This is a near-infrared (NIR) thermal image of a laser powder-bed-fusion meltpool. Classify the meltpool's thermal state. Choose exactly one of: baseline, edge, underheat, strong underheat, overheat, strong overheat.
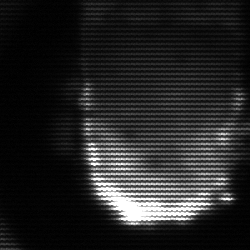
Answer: baseline